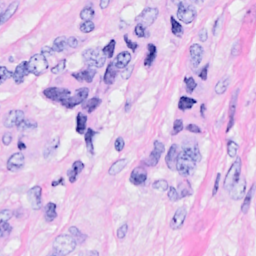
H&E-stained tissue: Breast